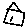
Label: house